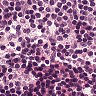
Metastatic tissue present: no